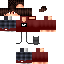
A male human skin with medium skin, wearing brown long hair dressed in a red hoodie and brown pants, featuring a closed mouth.